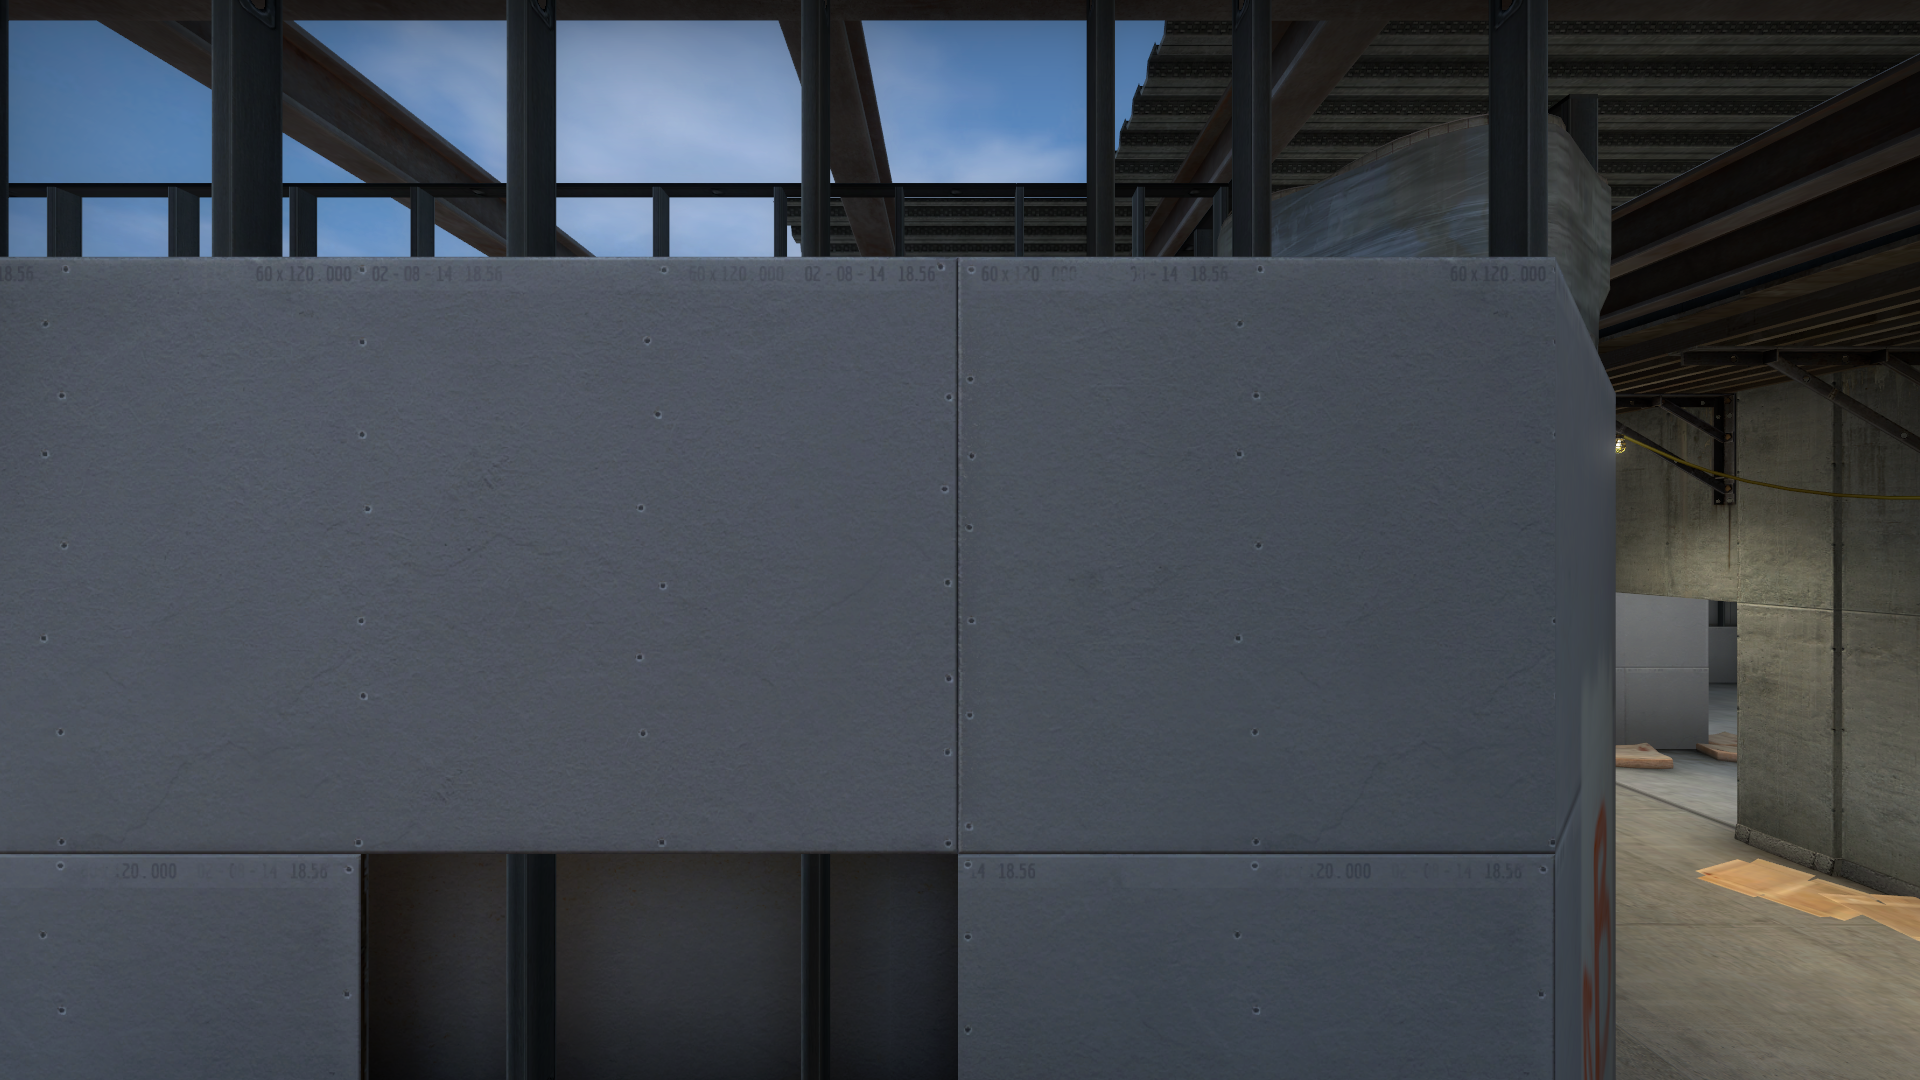
Map: de_vertigo